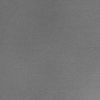
Atmospheric dust classification: dusty